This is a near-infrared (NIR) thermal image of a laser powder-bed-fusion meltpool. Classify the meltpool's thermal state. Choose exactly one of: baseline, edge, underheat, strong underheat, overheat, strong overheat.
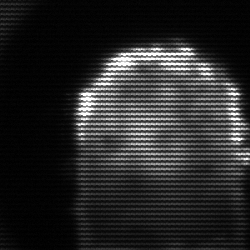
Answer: baseline